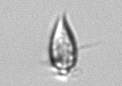
Label: Oxytoxum